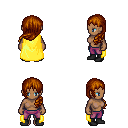
a pixel art fantasy rpg character, female body template, human, dark skin, yellow cape, magenta pants, brunette left-swept hairstyle, black shoes, four views (front, back, left, right), 2x2 character sprite sheet, small pixel art, hard edges, no anti-aliasing